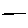
Label: line